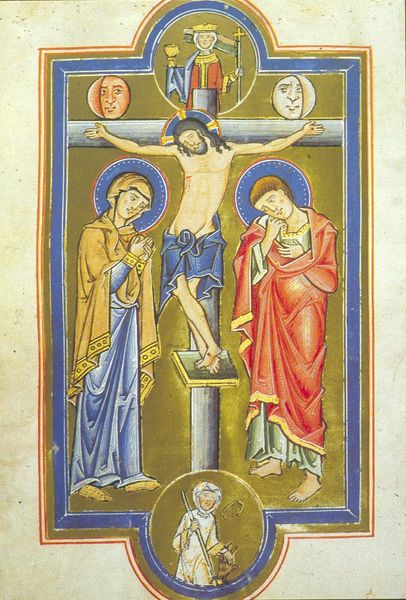
Titel: Landgrafenpsalter
Institution: Stuttgart, Würtembergische Landesbibliothek
Schlagwörter: blau, gott, schurz, wunde, rot, tuch, malerei, johannes, rahmen, trauer, bild, sonne, gold, kelch, gotik, krone, beine, füße, stab, könig, nägel, mond, lendentuch, kreuz, heiligenschein, nimbus, christus, jesus, kreuzigung, mittelalter, heilige, jünger, gothik, maria, hirte, ikone, stifter, gekreuzigter, buchmalerei, geand, seitenwunde, ibilf